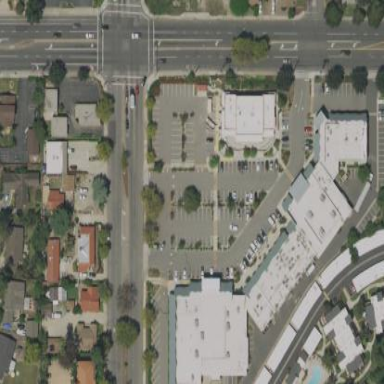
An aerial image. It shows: Retail area.